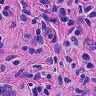
Metastatic tissue present: yes